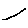
Label: line